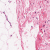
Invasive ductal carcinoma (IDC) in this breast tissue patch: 0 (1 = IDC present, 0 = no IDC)